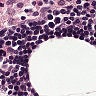
Metastatic tissue present: no